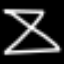
Label: hourglass